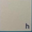
Piece: xx